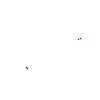
Particle: kaon